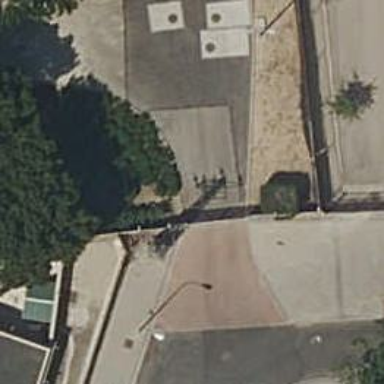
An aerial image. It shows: Entrance with barrier.